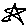
Label: star